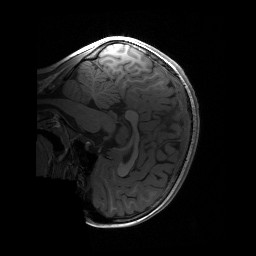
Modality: T1w
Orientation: sagittal
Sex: male
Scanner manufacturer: siemens
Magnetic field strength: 3 T
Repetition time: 1.9 s
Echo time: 0.00243 s